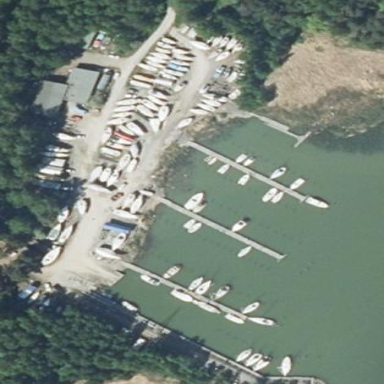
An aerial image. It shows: Marina on leisure land.